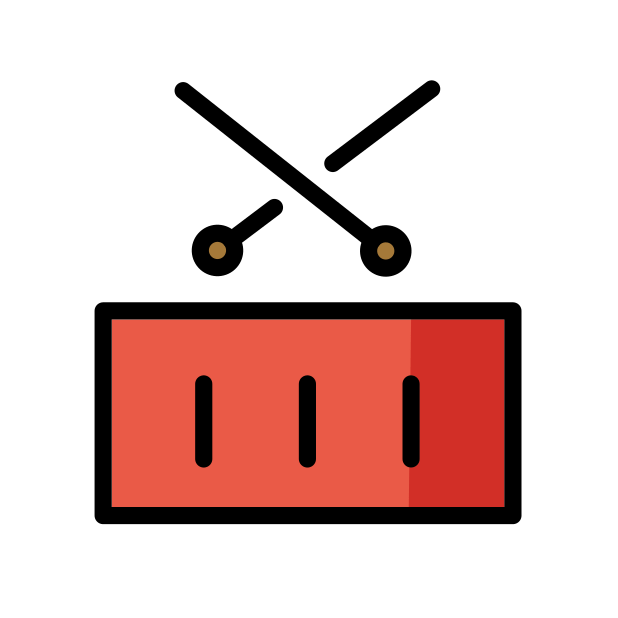
Emoji: 🥁
Name: drum with drumsticks
Unicode: 0x1f941